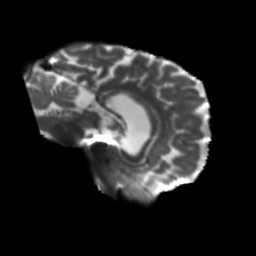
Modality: T2w
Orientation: sagittal
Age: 66
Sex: female
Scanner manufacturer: siemens
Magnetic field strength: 3 T
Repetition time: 5.47 s
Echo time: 0.0854 s